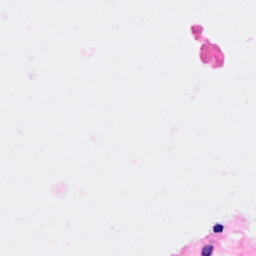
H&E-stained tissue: Breast